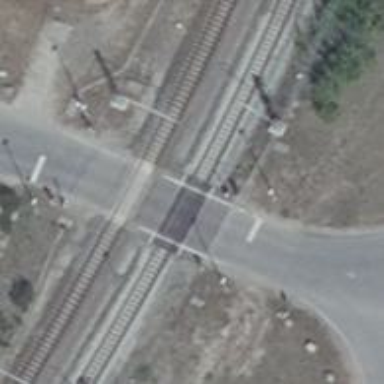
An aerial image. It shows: Level crossing along the railway.